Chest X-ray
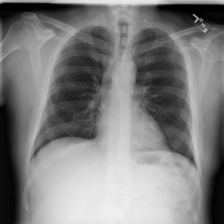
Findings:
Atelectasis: negative
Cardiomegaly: negative
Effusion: negative
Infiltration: negative
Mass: negative
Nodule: negative
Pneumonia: negative
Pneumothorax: negative
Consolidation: negative
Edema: negative
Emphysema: negative
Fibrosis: negative
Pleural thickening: negative
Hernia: negative